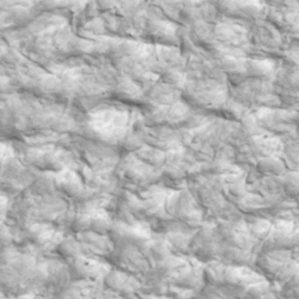
Label: non_frost